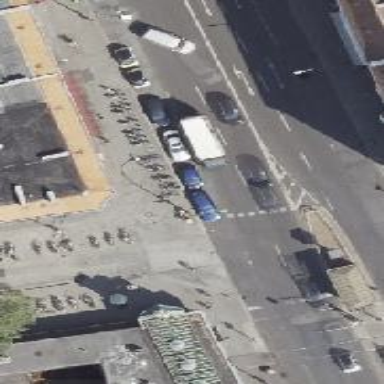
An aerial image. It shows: Bicycle rental facility.